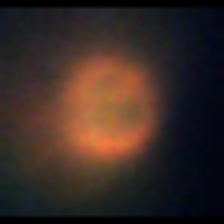
Taxon: Ciliates
Group: Other